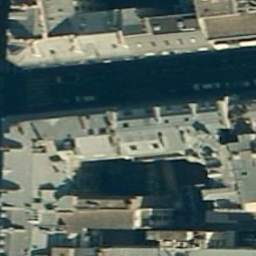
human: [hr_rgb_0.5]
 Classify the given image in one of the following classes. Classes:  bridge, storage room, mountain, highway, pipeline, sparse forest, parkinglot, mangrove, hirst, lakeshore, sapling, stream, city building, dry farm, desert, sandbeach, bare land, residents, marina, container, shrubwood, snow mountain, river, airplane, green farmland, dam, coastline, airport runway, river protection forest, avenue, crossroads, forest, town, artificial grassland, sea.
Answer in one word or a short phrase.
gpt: city building